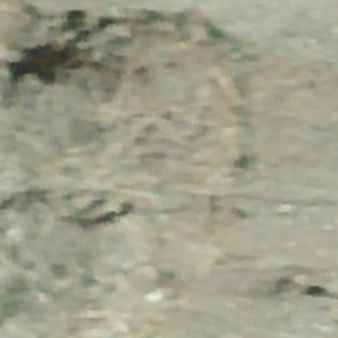
Label: other